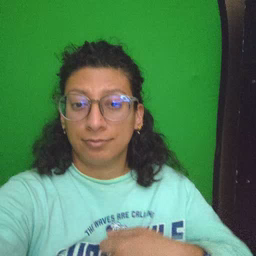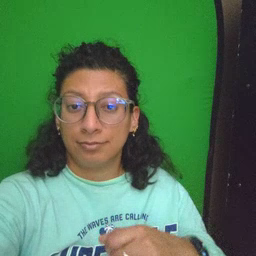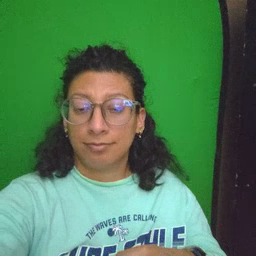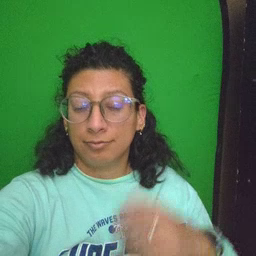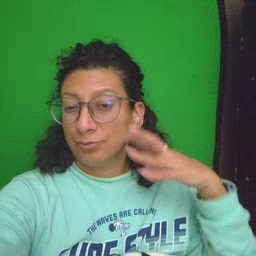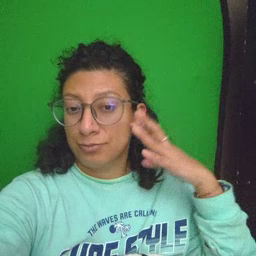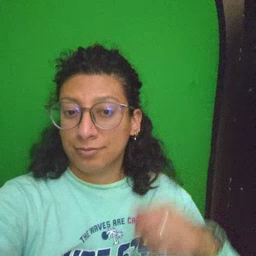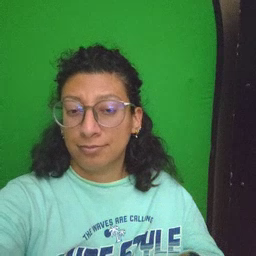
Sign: noisy